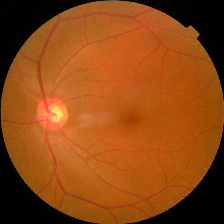
Diabetic retinopathy grade: No DR